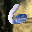
Label: 6